Question: I have main viewcontroller that opens via popover segue other view controller with buttons.
On button click what I wish to happen is function from first viewcontroller fire and the popover will close. How do I do so properly?

On settings button click the popover open. Then when user click Manual Content Update the the view will close and start function on Projects Main viewController.
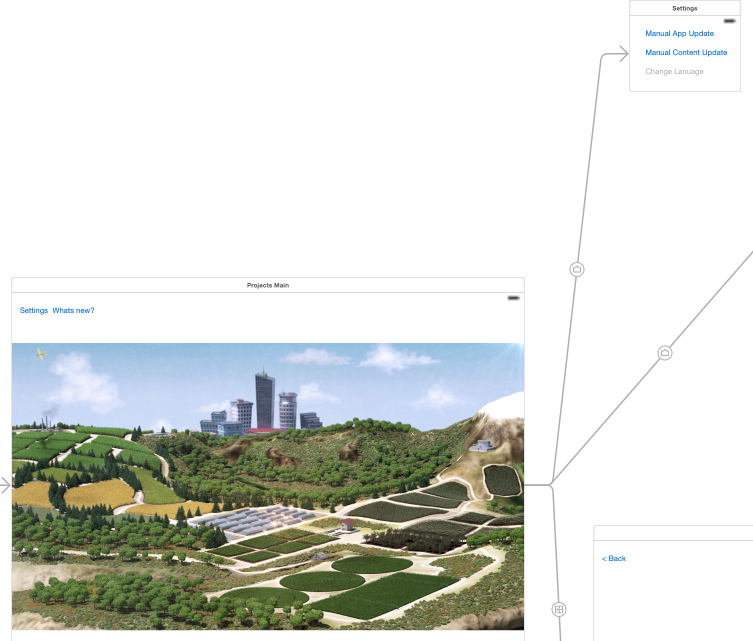
Answer: You can use 'NSNotificationCenter'.
In your main UIViewController add:
'''
- (void)viewDidLoad {
[super viewDidLoad];
[[NSNotificationCenter defaultCenter] addObserver:self
selector:@selector(receivePopoverNotification:)
name:@"PopoverNotification"
object:nil];
}
-(void) dealloc{
[[NSNotificationCenter defaultCenter] removeObserver:self];
}
- (void) receivePopoverNotification:(NSNotification *) notification
{
[self.popover dismissPopoverAnimated: YES];
self.popover = nil;
}
'''
In your 'UIPopoverController' add:
'''
-(IBAction) pressButton: (id) sender {
[[NSNotificationCenter defaultCenter]
postNotificationName:@"PopoverNotification"
object:nil];
}
'''